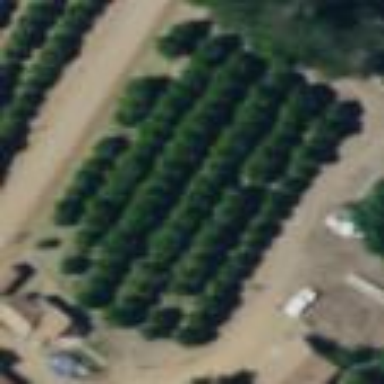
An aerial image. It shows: Orchard.